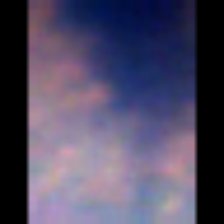
Taxon: Unknown_detritus
Group: Unknown